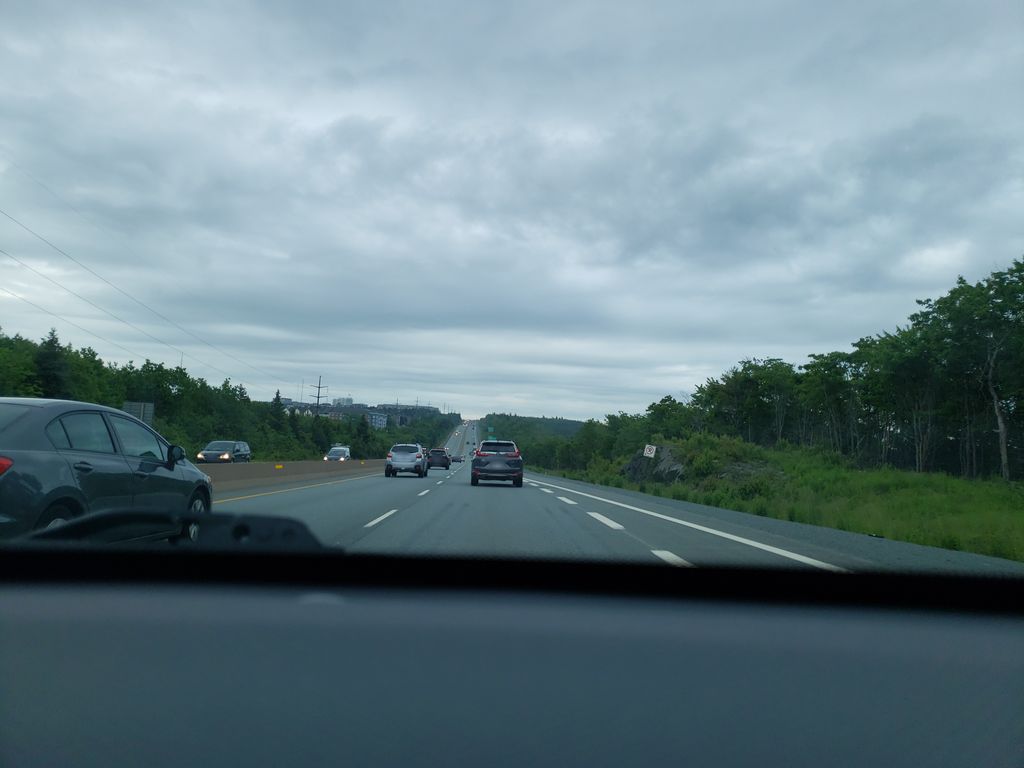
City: halifax